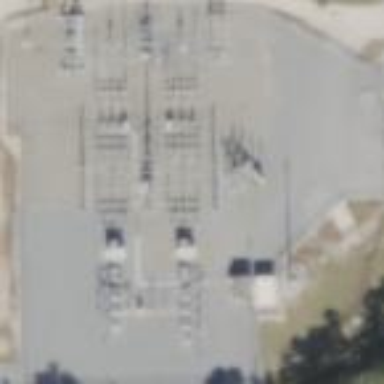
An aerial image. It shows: Distribution power substation secured by fence.